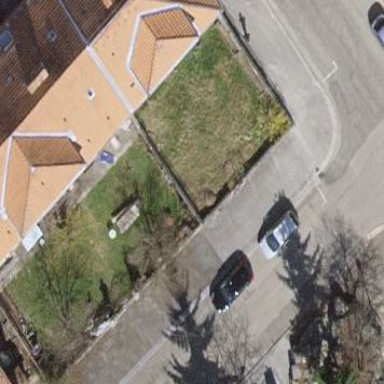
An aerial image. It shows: Residential garden.